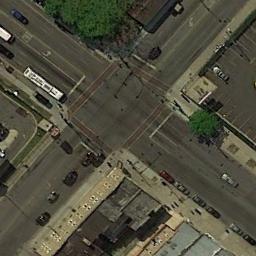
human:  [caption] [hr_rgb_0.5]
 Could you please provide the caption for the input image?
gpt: There are many cars at the intersection .

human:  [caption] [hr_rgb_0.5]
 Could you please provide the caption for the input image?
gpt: There is a red house near the crossroads .

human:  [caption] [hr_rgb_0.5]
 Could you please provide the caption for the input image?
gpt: There are many moving and waiting vehicles on the road at the intersection, Many buildings and some trees around the intersection .

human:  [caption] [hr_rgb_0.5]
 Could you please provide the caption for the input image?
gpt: An intersection with normal traffic is between some buildings and a parking lot .

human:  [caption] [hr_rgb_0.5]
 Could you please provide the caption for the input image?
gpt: An intersection beside a parking lot with one car .